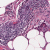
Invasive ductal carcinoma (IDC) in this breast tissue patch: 1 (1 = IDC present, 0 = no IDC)